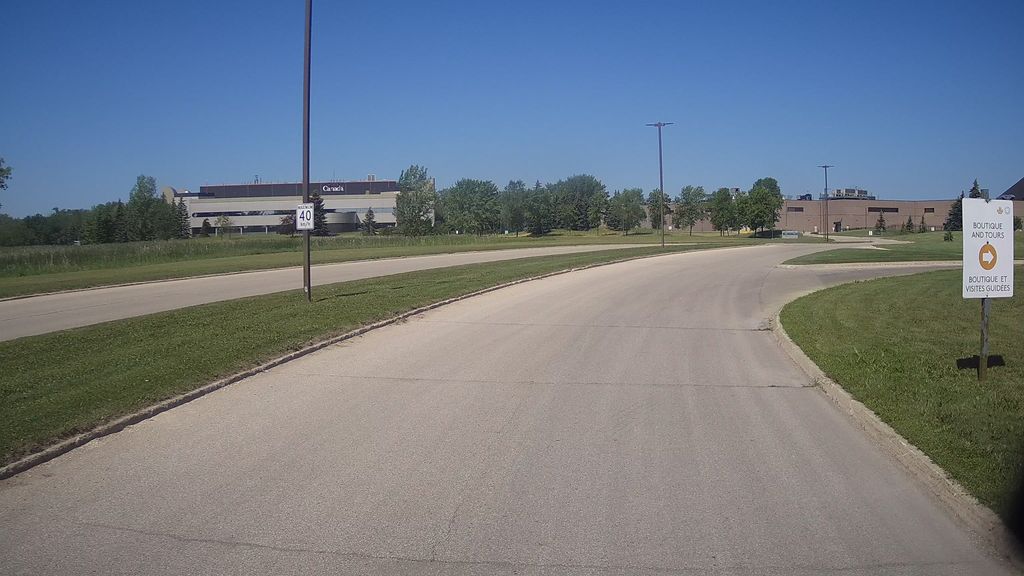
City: winnipeg